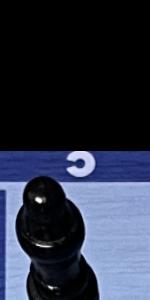
Label: Empty